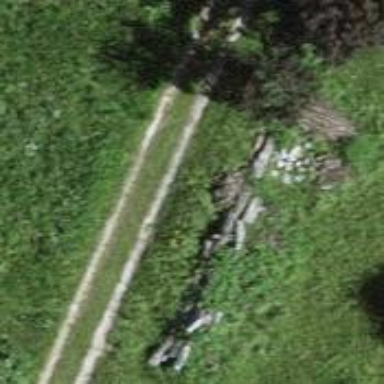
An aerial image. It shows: Unpaved track road.